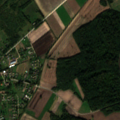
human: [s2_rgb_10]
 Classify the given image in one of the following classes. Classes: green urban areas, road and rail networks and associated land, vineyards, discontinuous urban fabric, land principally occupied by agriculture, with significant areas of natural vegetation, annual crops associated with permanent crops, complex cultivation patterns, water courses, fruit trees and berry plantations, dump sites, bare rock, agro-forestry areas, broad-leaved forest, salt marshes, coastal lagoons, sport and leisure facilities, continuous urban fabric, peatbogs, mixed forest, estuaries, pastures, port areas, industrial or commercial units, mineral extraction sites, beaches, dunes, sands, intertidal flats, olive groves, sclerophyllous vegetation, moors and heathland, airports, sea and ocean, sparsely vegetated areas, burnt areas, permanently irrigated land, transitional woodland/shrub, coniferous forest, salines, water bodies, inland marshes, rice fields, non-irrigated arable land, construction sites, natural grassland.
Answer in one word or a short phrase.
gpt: discontinuous urban fabric, non-irrigated arable land, complex cultivation patterns, land principally occupied by agriculture, with significant areas of natural vegetation, broad-leaved forest